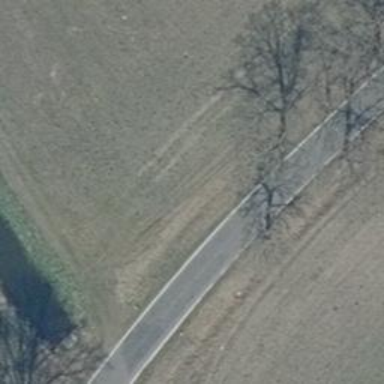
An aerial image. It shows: Secondary road with asphalt surface.